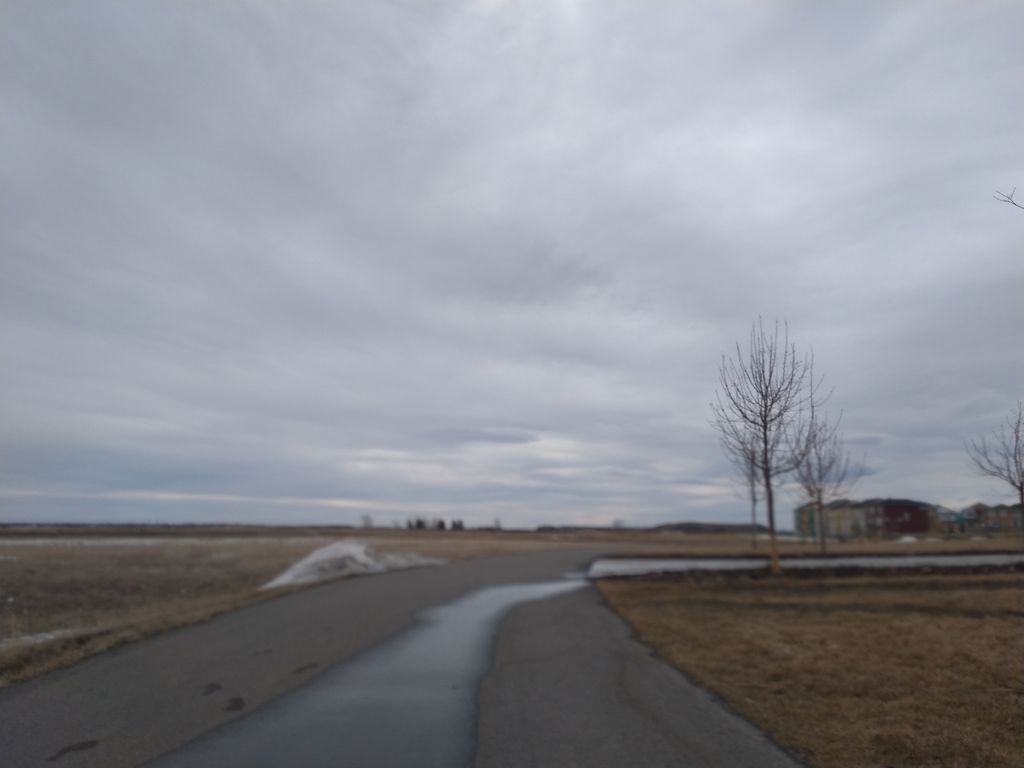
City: calgary